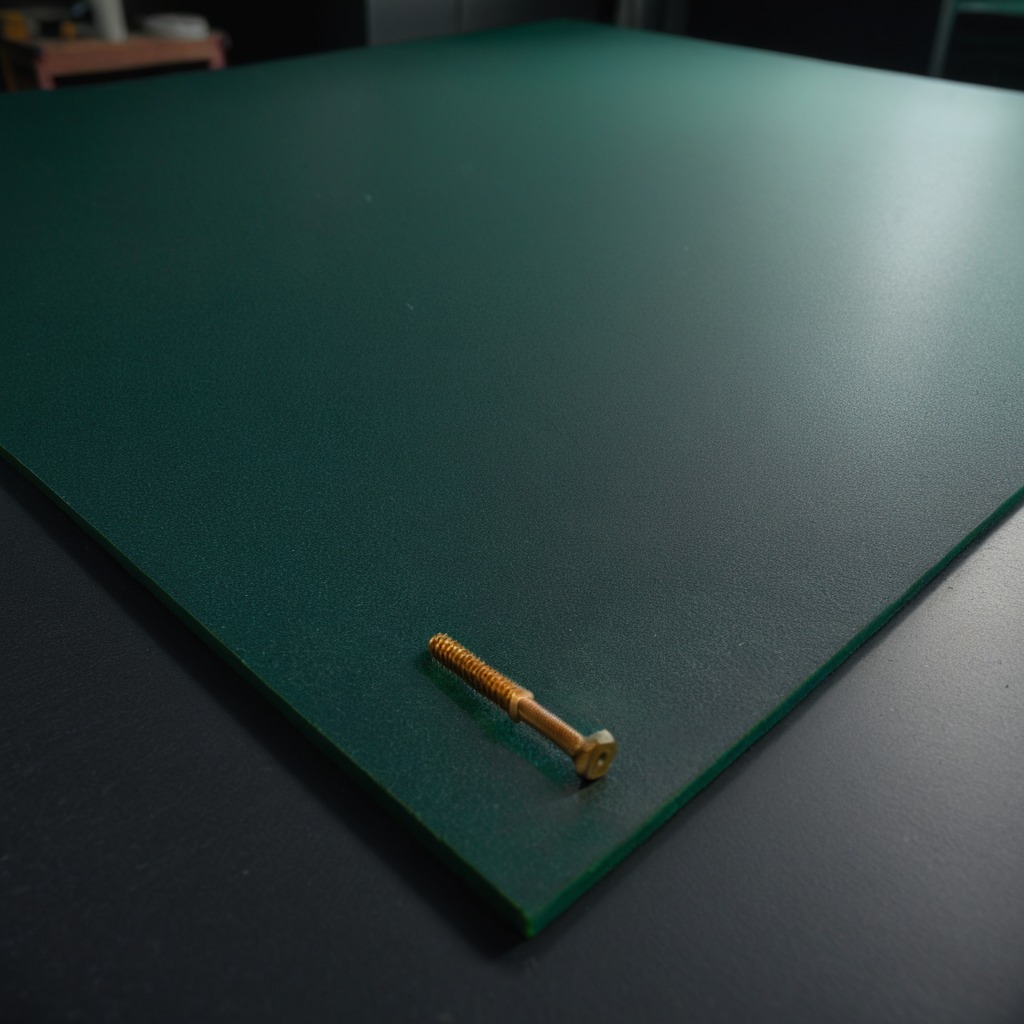
A metal screw lies on the granite tabletop.